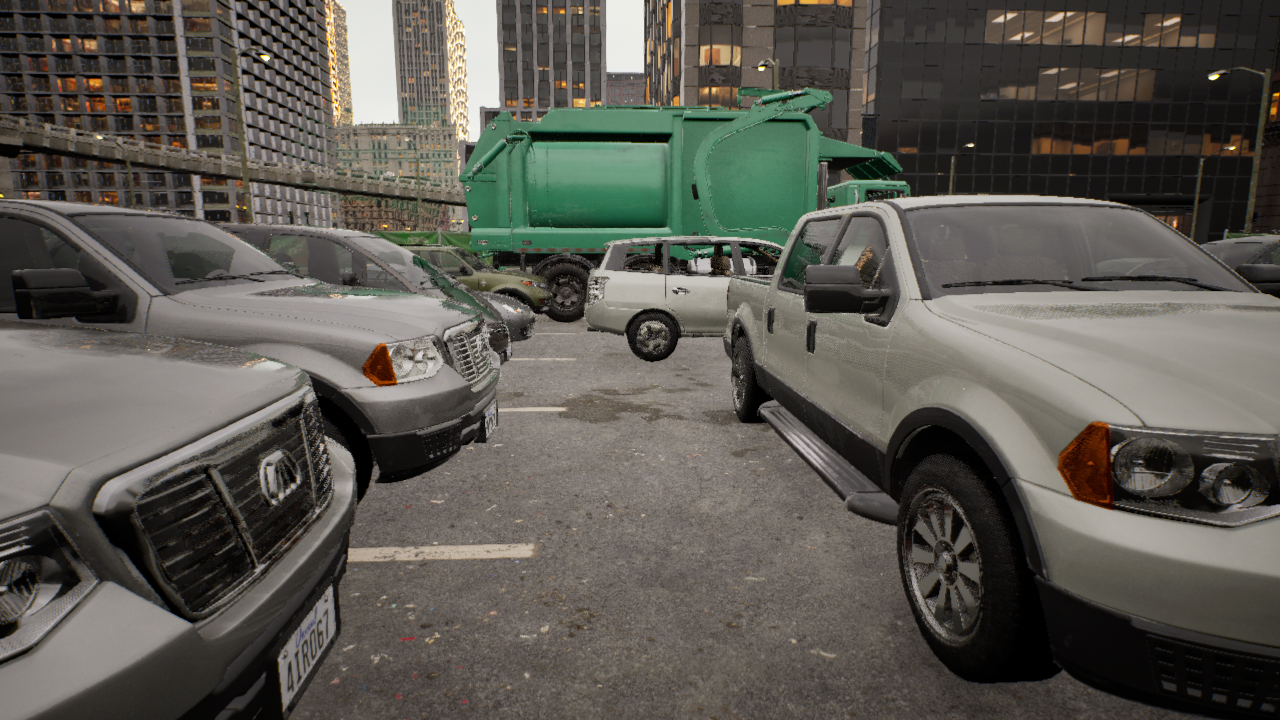
Venue: arterial
Lighting: golden hour
Vehicle rig: pickup